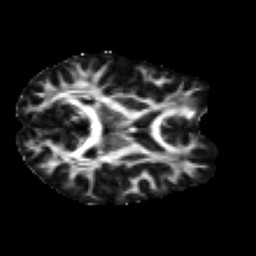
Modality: FA
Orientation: axial
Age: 26
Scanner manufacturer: siemens
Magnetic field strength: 3 T
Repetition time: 2.2 s
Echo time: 0.084 s